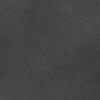
Label: dusty